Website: walmart
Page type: account-selection
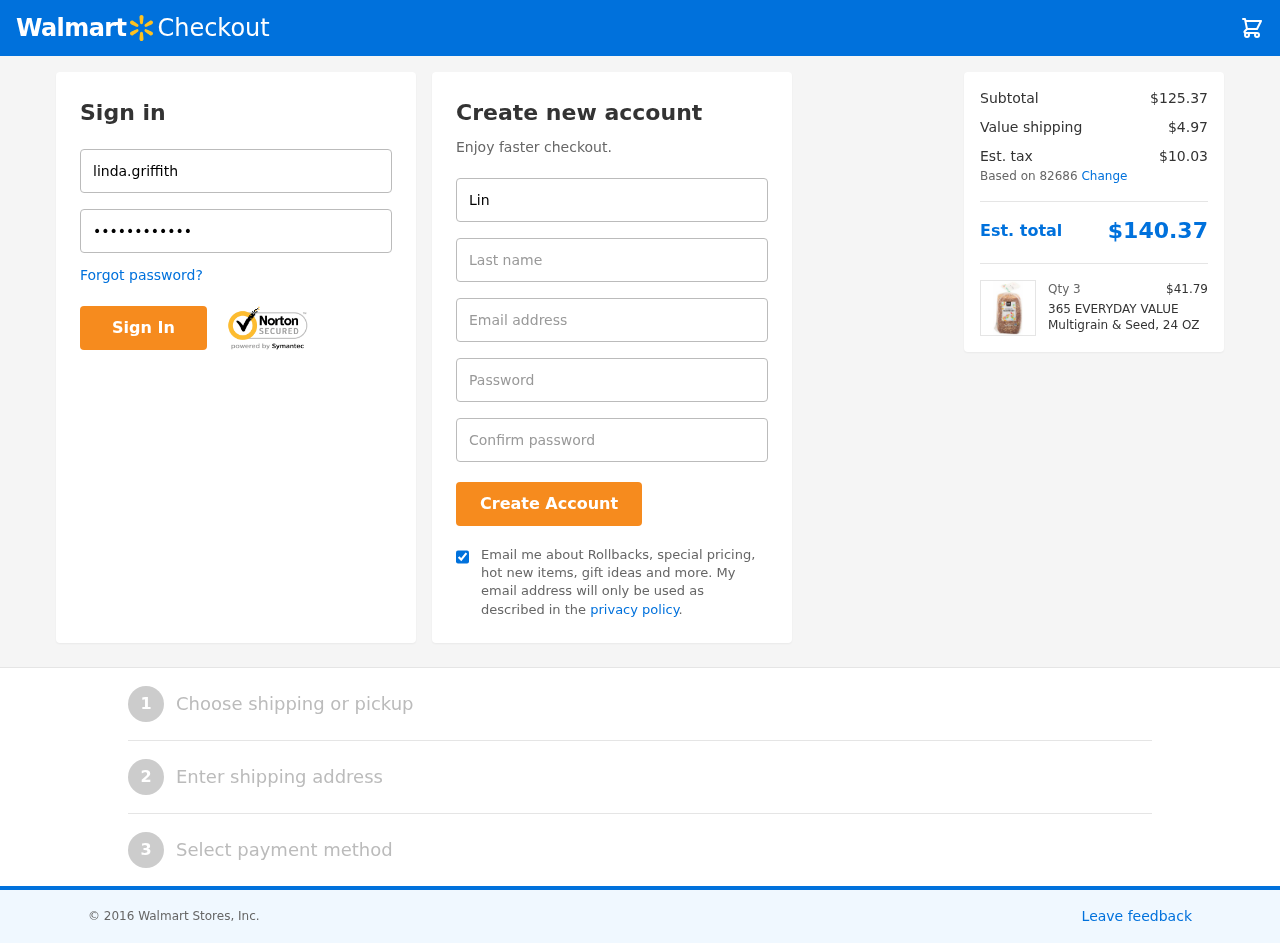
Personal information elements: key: PII_EMAIL
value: linda_griffith@gmail.com
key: PII_FIRSTNAME
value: Linda
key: PII_LASTNAME
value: Griffith
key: PII_LOGIN_USERNAME
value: linda.griffith
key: PII_POSTCODE
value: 82686
Product elements: key: PRODUCT1_NAME
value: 365 EVERYDAY VALUE Multigrain & Seed, 24 OZ
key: PRODUCT1_PRICE
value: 41.79
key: PRODUCT1_QUANTITY
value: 3
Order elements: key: ORDER_SUBTOTAL
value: $125.37
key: ORDER_SHIPPING_COST
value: $4.97
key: ORDER_TAX
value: $10.03
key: ORDER_TOTAL
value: $140.37